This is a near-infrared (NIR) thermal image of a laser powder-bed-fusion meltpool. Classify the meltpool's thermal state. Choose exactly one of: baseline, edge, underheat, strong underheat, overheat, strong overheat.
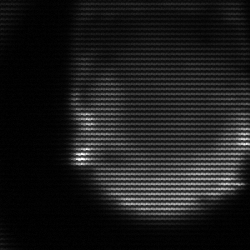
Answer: edge